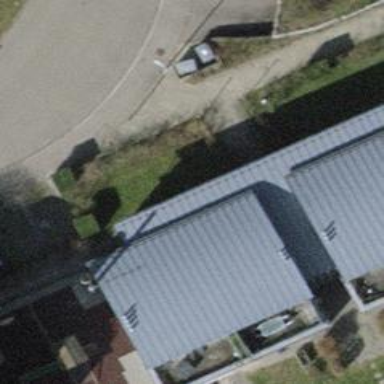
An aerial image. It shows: View of roof of building.